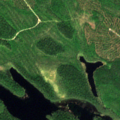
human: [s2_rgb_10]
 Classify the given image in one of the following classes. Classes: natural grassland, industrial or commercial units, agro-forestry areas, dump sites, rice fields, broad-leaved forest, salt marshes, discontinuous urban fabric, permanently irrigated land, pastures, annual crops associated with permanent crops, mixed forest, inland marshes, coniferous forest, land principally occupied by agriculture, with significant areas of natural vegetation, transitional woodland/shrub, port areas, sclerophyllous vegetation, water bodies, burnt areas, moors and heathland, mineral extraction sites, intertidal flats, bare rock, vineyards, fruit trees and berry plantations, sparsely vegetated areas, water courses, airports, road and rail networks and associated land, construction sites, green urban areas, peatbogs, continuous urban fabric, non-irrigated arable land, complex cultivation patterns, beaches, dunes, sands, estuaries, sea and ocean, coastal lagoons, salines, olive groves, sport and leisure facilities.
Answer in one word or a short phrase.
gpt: coniferous forest, mixed forest, water bodies